Question: I am currently studying the VersionInfo Resource(s) for Windows.
It is kind of confusing that you can have multiple 'VS_VERSIONINFO/VS_FIXEDFILEINFO' structures within a 'VS_VERSION_INFO' Resource.
As far as I get it, you can have multiple 'RT_VERSION->VS_VERSION_INFO' Resources with different language ids. (Just as shown as in the picture)

These 2 language ids ('0 and 1031') have actually 2 different 'VS_VERSIONINFO/VS_FIXEDFILEINFO' in each.
'0' is a neutral language and seems to be prioritized than your actual local language id (which is '1031').
To me this seems to be kind of a mess and confusing.
How is it possible to have multiple 'VS_VERSIONINFO' structures within a 'VS_VERSION_INFO' resource and what is the point? How does Windows interpret multiple Resources,Structures?
And how is it possible to get only one piece of buffer when you call 'GetFileVersionInfo'?
It all makes little sense to me and I can't find much documentation about it.
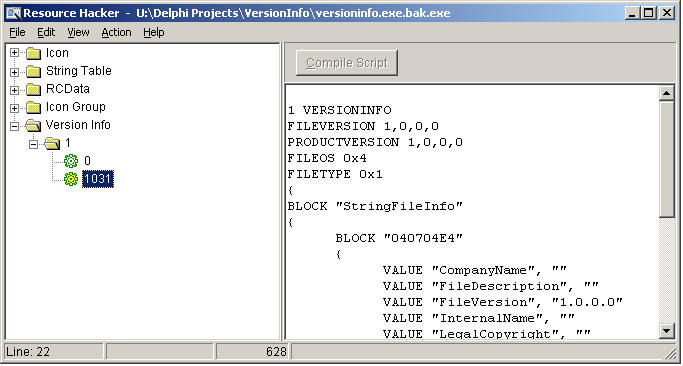
Answer: 1. You have to make a difference between the textual infos, and the bare VS_FIXEDFILEINFO block. The first block exist only once. The text Information is language dependent.
2. "Windows" does not prefers a specific one ;) What the explorer does is a different thing. It just shows the resource information. But in fact this is just the string information and not the information from the fixed version info.
3. When you call GetFileVersionInfo you get all language blocks! VerQueryValue is used to access he separate blocks.
4. The installer and other routines inside windows only use the VS_FIXEDFILEINFO block. They don't care about any text blocks. And this block only exists once.
I assume that the explorer just shows the first text block and also doesn't prefer a specific one. Just use a text editor and exchange the blocks in the resource file. But maybe the resource compiler reorders them.
To access the separate parts:
- VerQueryValue with "" gives you the fixed version info block VS_FIXEDFILEINFO
- VerQueryValue with "\VarFileInfo\Translation" gives you a list of translations
- with "\StringFileInfo\langId_charset\keyname" you get the specific string parts
You find this information in the <URL>